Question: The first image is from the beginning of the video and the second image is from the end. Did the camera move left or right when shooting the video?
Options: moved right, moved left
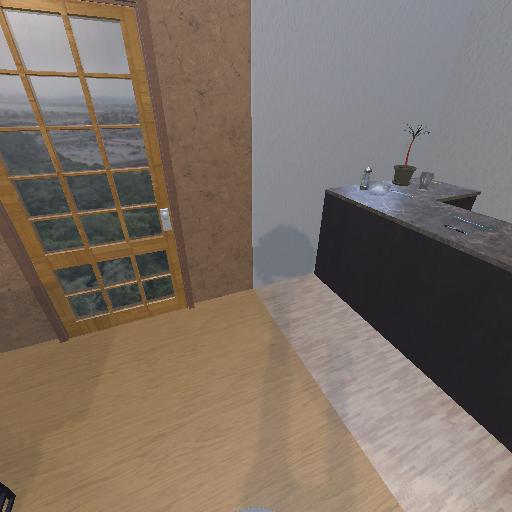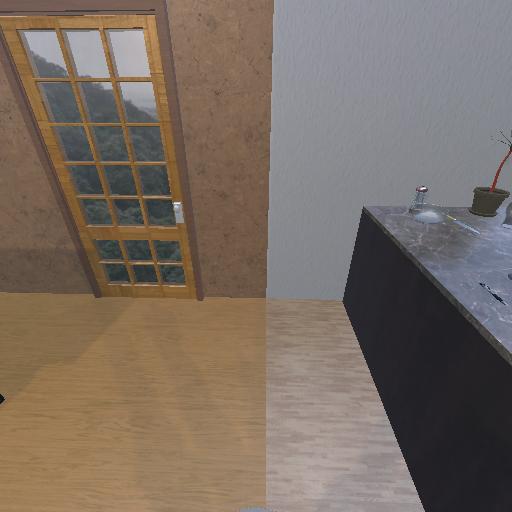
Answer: moved right